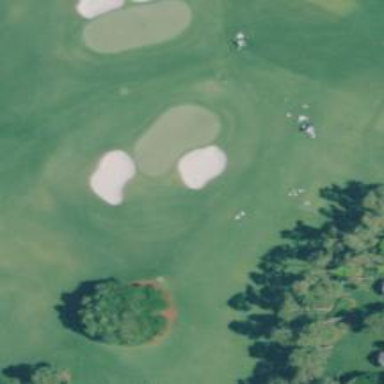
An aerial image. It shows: Golf hole.